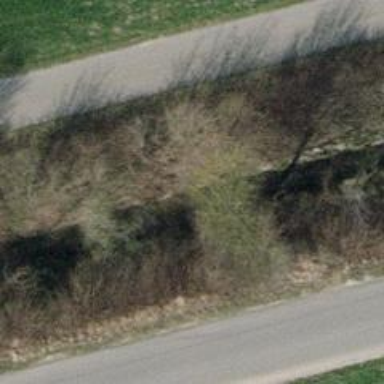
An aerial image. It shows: Hedge acting as barrier.